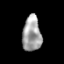
Tissue: prostate
Cell type: T cells
Senescence score: 0.7077
Nuclear area (px): 647
Mean DAPI intensity: 162.396